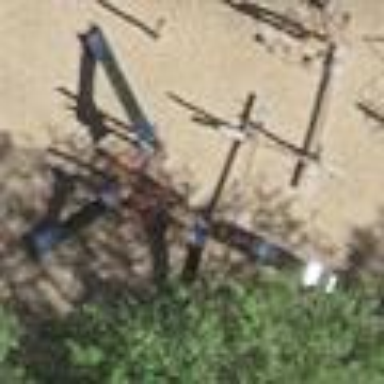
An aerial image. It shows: Playground structure.